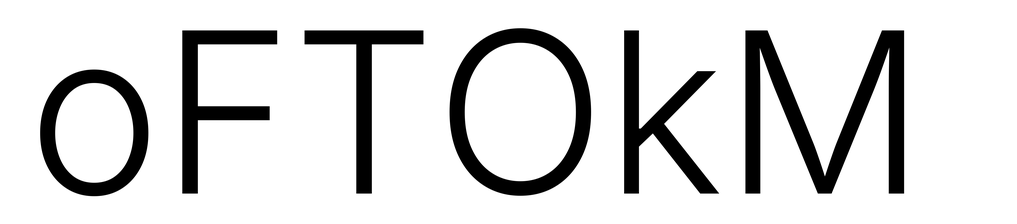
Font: Inter_Light